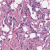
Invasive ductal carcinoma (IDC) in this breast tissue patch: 1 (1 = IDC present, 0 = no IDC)